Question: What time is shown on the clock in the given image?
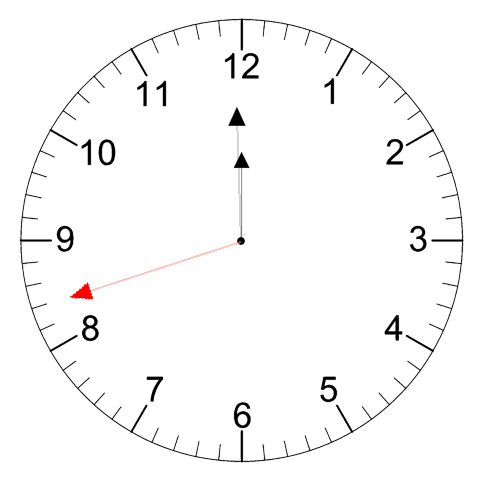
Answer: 11:59:42